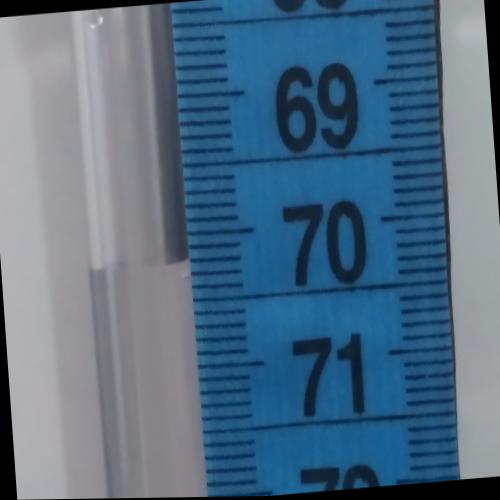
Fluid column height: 70.2 cm